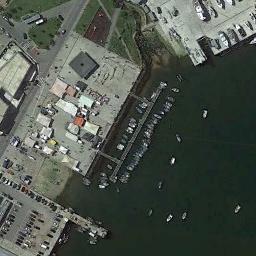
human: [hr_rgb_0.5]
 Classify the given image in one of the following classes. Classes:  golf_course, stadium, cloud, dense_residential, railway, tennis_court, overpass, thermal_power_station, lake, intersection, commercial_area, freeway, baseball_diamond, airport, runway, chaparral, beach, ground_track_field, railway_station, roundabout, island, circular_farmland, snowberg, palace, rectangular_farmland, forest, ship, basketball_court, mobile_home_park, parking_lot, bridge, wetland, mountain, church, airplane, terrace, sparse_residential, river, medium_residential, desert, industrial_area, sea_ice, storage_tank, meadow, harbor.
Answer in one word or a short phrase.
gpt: harbor